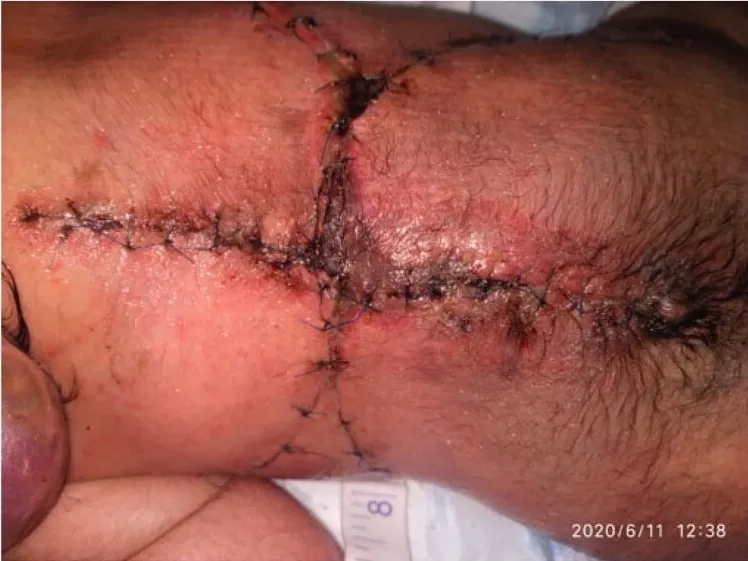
The repair 7 days postoperatively.
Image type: medical_photograph (other_medical_photograph)